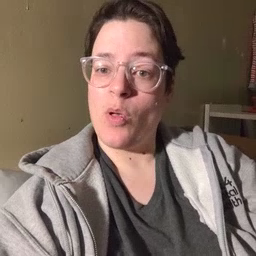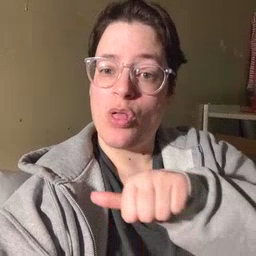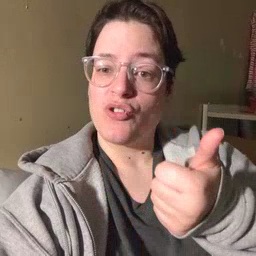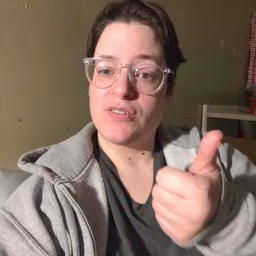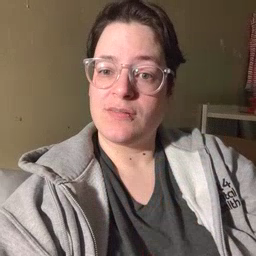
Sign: another